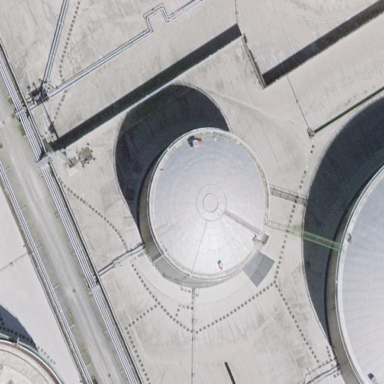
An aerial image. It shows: Storage tank which is man-made and housed in building.